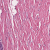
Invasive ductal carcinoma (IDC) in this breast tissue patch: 1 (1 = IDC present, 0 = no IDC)